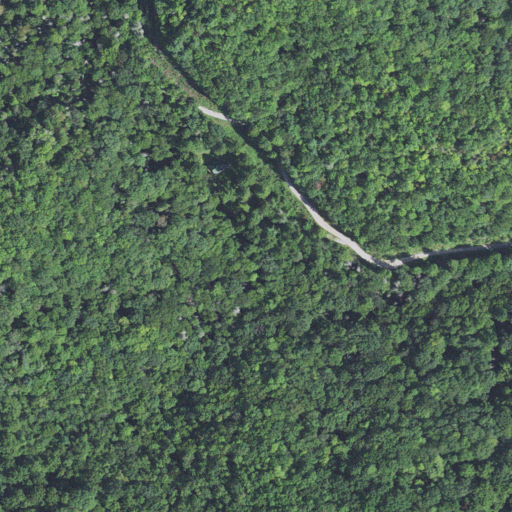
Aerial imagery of valley in North Carolina named Charlotte Cove containing mixed forest, deciduous forest, and open development